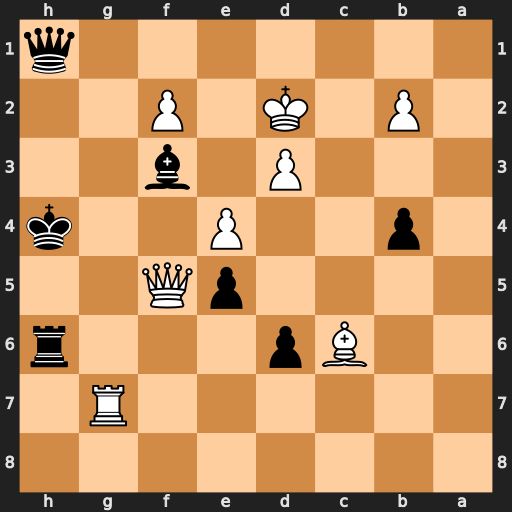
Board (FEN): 8/6R1/2Bp3r/4pQ2/1p2P2k/3P1b2/1P1K1P2/7q
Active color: b
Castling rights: -
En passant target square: -
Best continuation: Qd1+ Ke3 Qe2#